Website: apple
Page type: customer-info-address
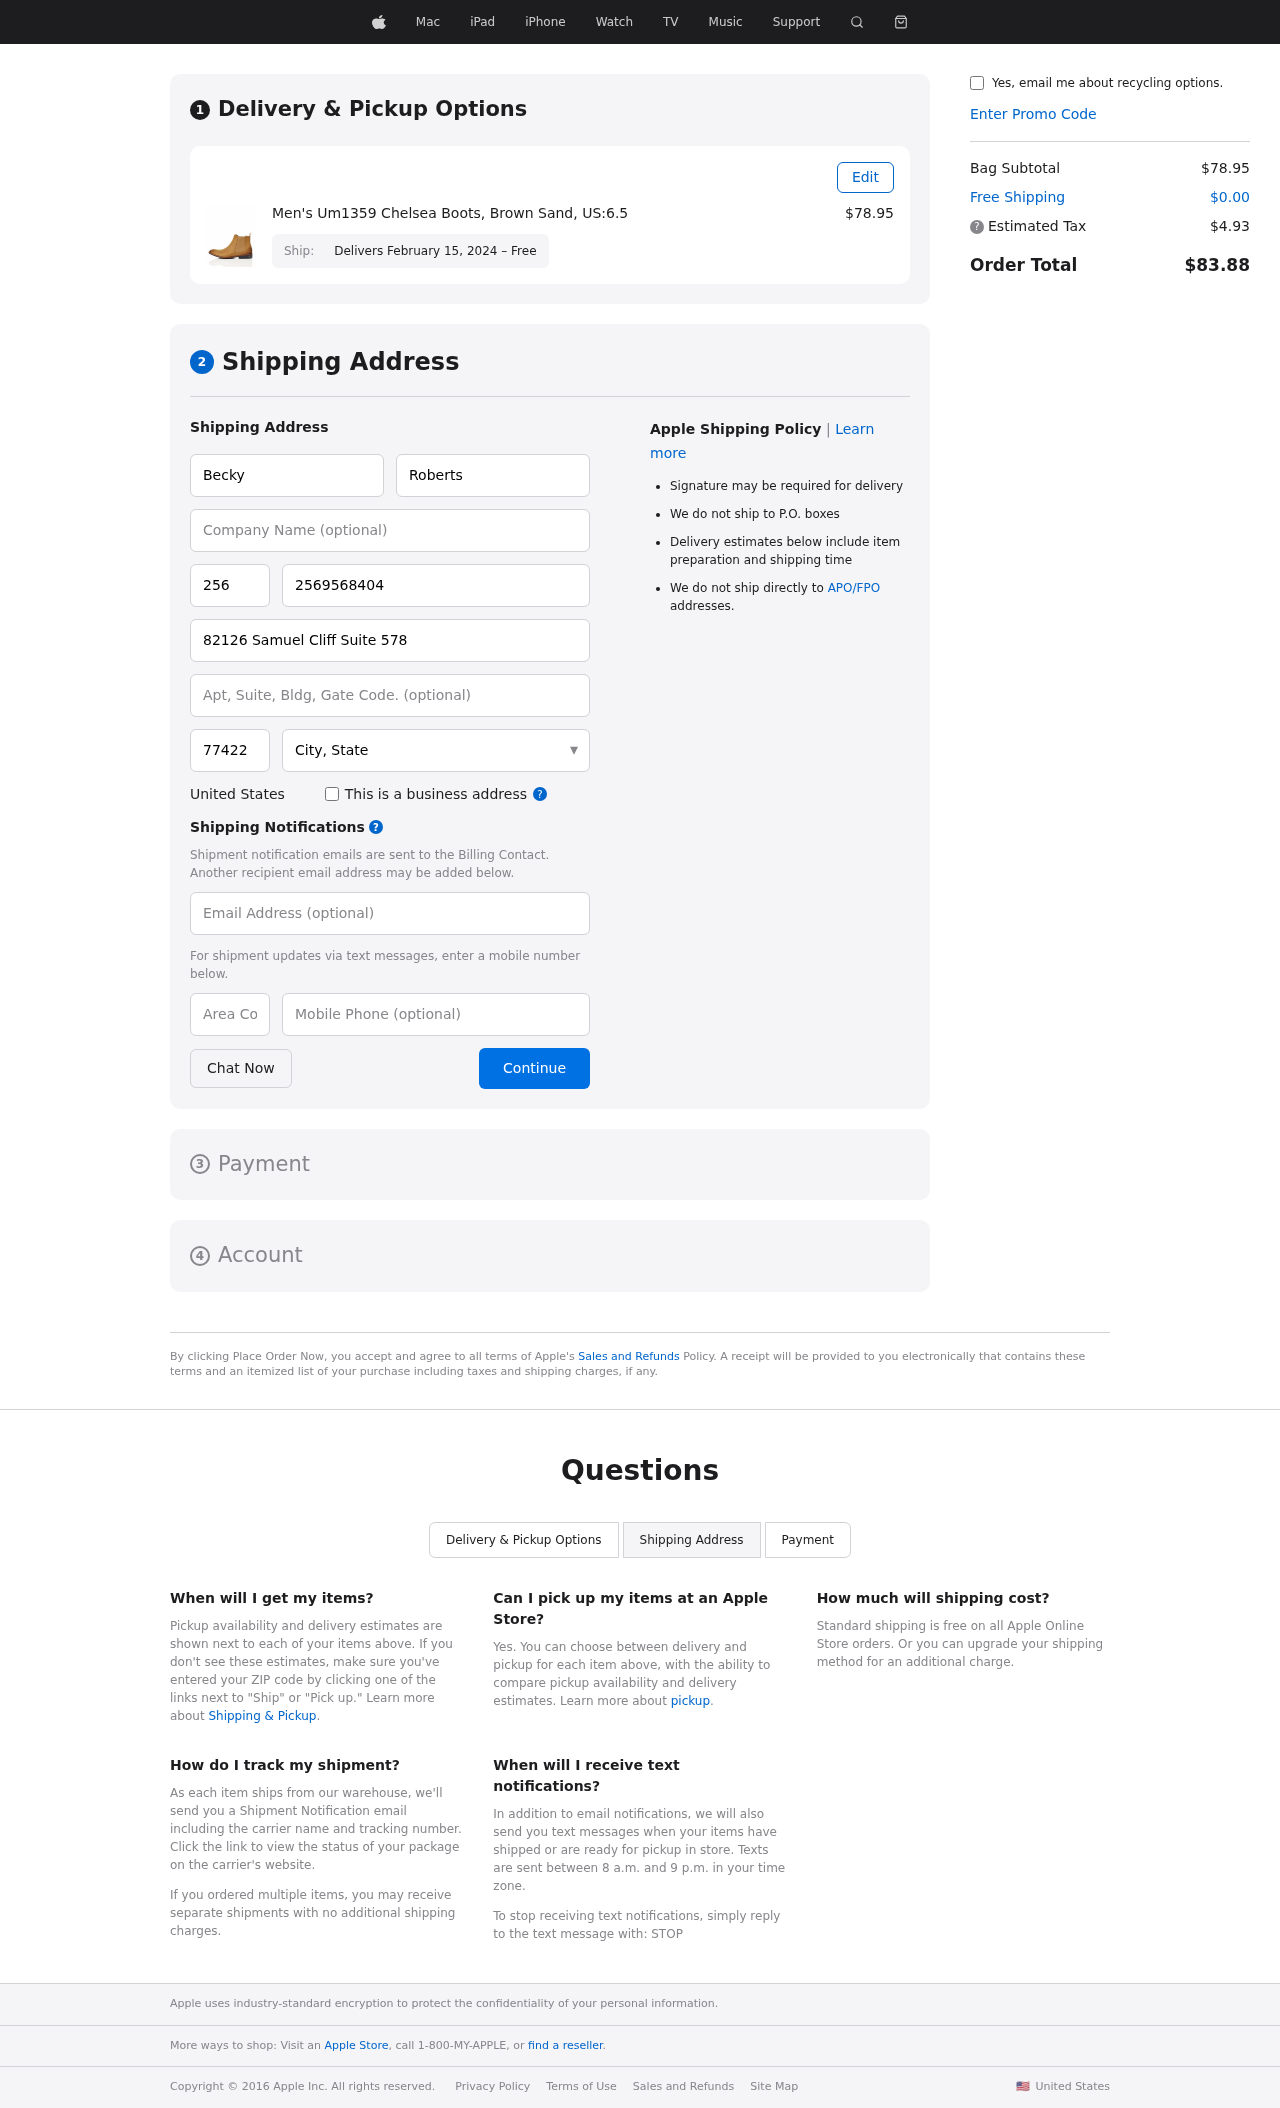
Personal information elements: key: PII_CITY_STATE
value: Carolynhaven, MN
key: PII_COUNTRY
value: United States
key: PII_EMAIL
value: beckyroberts@gmail.com
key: PII_FIRSTNAME
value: Becky
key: PII_LASTNAME
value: Roberts
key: PII_PHONE
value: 2569568404
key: PII_PHONE_ALT
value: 3349430397
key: PII_PHONE_ALT_AREA
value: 334
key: PII_PHONE_AREA
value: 256
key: PII_POSTCODE
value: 77422
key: PII_STREET
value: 82126 Samuel Cliff Suite 578
Product elements: key: PRODUCT1_NAME
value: Men's Um1359 Chelsea Boots, Brown Sand, US:6.5
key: PRODUCT1_PRICE
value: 78.95
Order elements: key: ORDER_DELIVERY_DATE
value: Delivers February 15, 2024 – Free
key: ORDER_SUBTOTAL
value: $78.95
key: ORDER_SHIPPING_COST
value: $0.00
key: ORDER_TAX
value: $4.93
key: ORDER_TOTAL
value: $83.88